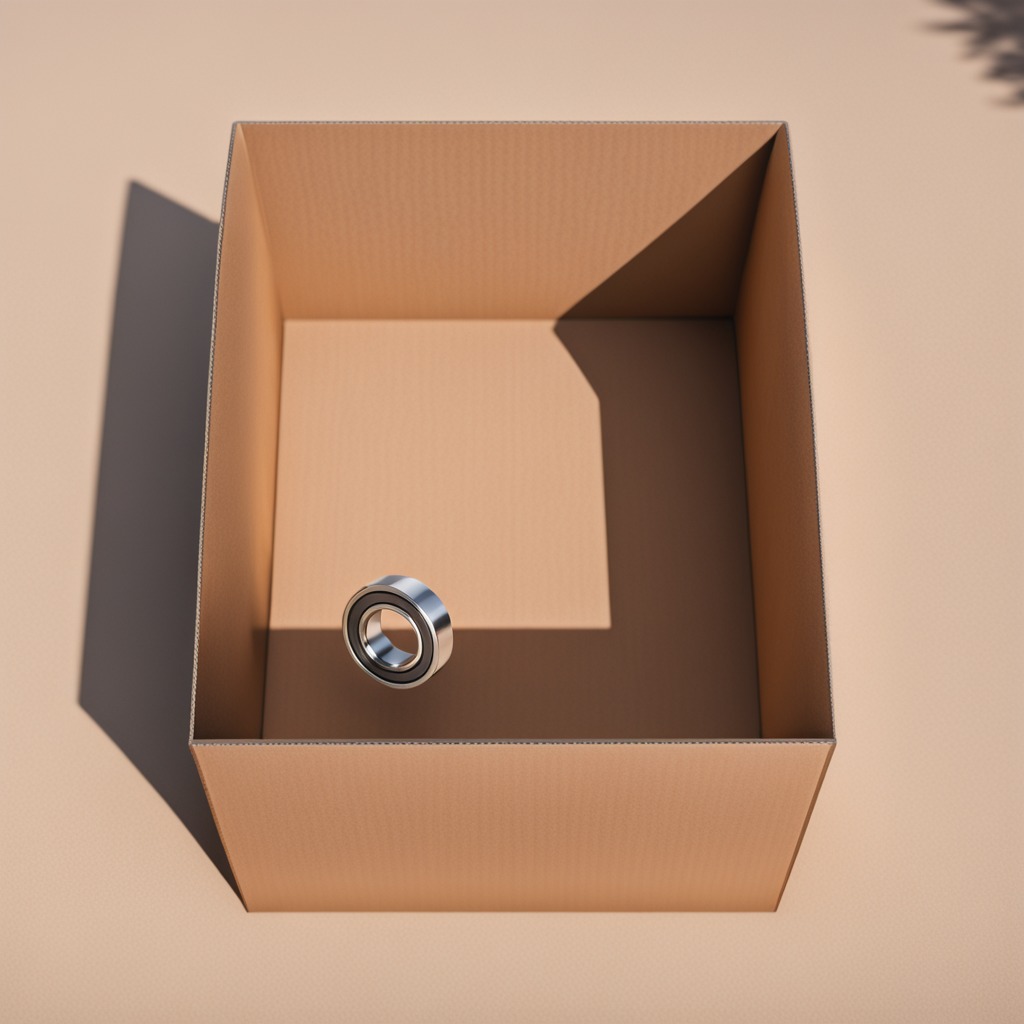
A metal ball bearing is lying on the cardboard box surface.